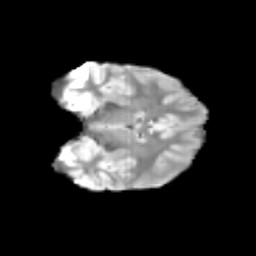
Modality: T2w
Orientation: coronal
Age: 10
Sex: male
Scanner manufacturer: siemens
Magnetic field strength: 3 T
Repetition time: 3.8 s
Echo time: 0.07 s